Question: I am trying to use .ajax to test a login page we have on an internal app (basic auth) and view the http status code. However, the modal window still pops up prompting for login credentials. Why is this? I am trying to get this to take place behind the scene.
Code:
'''
$(document).ready(function() {
$.ajax({
url:"./testurl.aspx",
type: "POST",
data:{
username: "Test",
password: "Password"
},
complete: function(xhr){
alert(xhr.status);
}
});
});
'''
But still I get this:

And then of course the alert(xhr.status) will display, but I need this to without manually entering the username/pw.
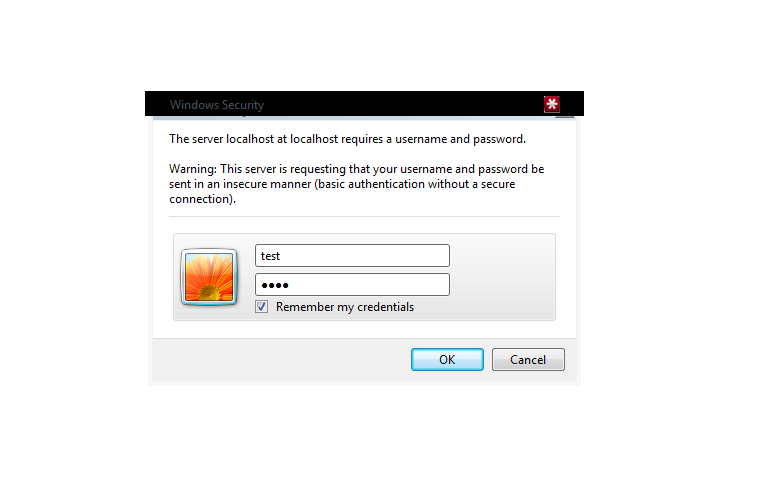
Answer: <URL> is either passed as an HTTP header or in the URL, not in the POST body.
Example putting it in the URL:
'''
$.ajax({
url:"//Test:Password@" + location.host + "/path/to/testurl.aspx",
type: "POST",
complete: function(xhr){
alert(xhr.status);
}
});
'''
You can also use the ajax method's <URL> property to try and add the header, but that requires Base64 encoding the password.